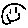
Label: smiley face